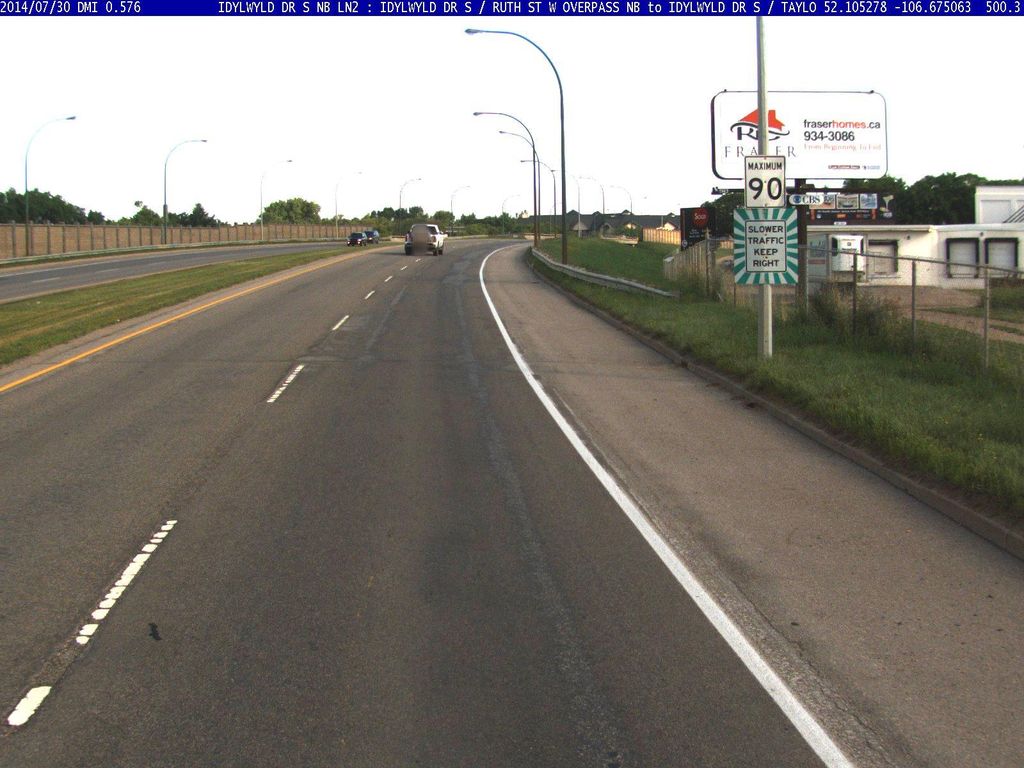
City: saskatoon